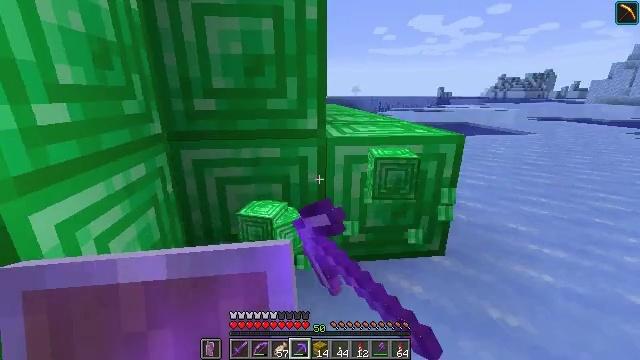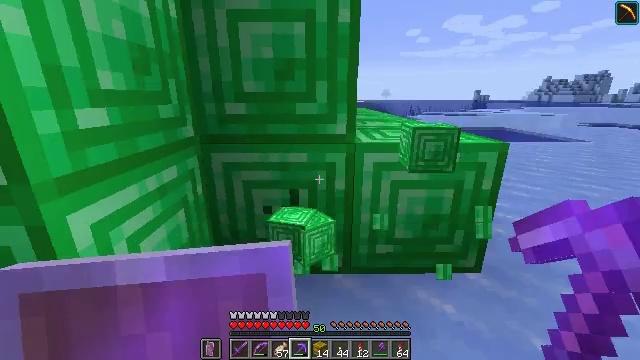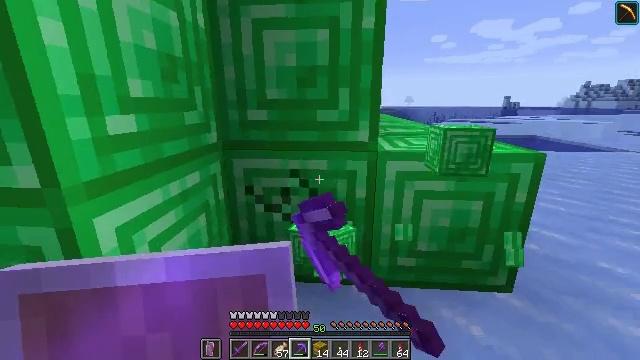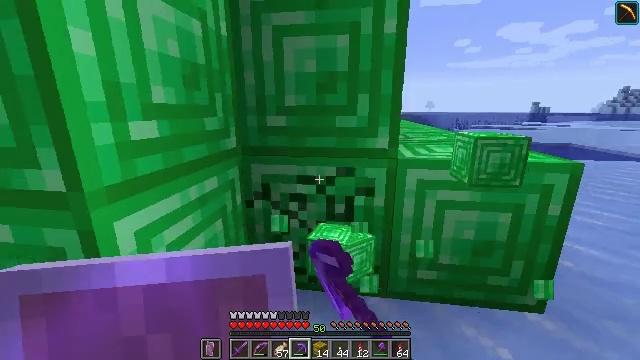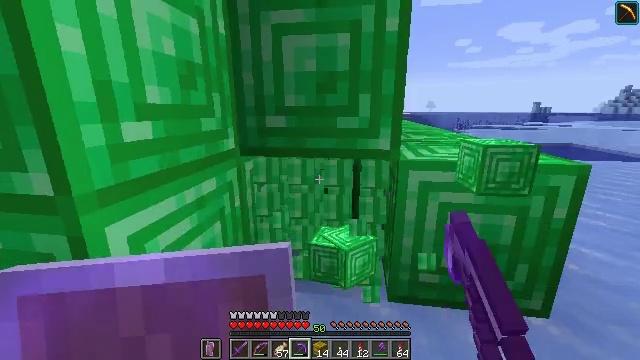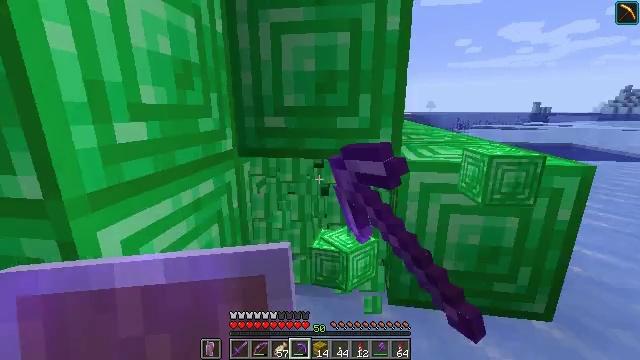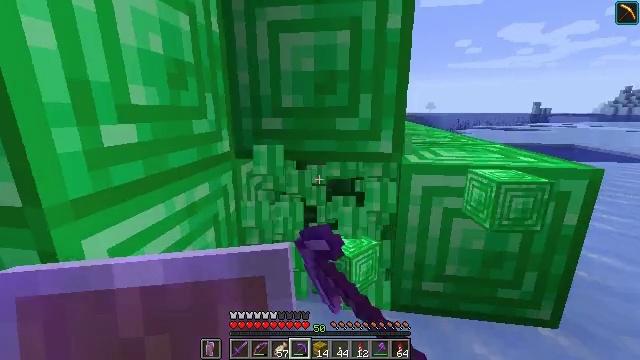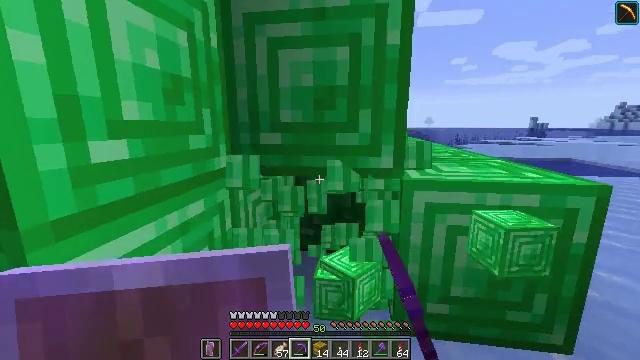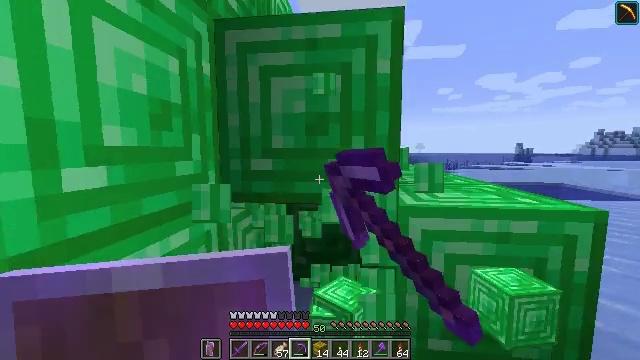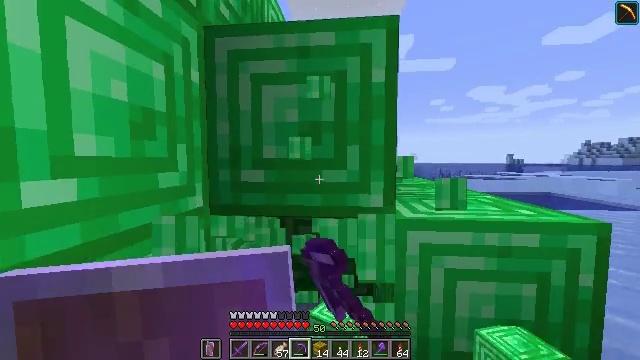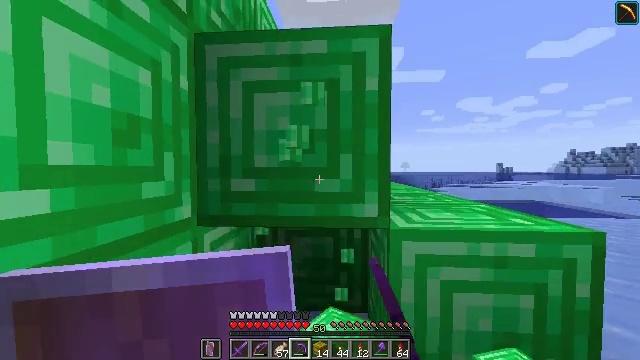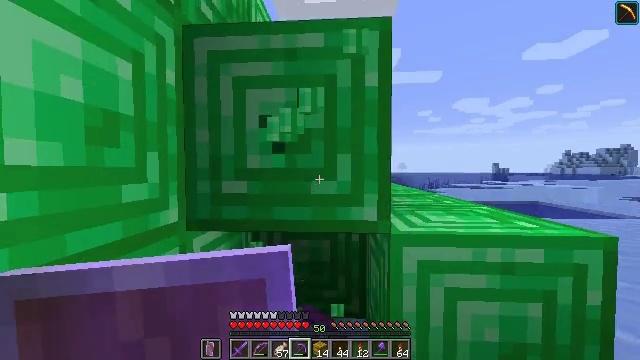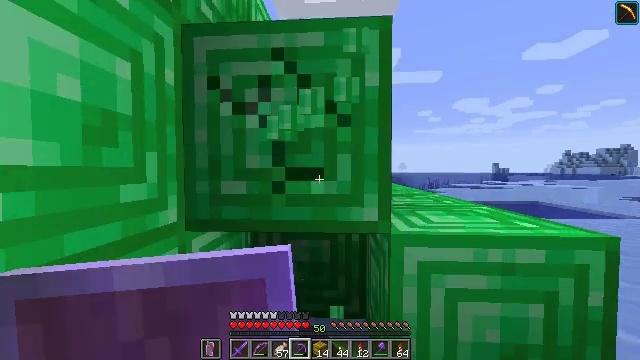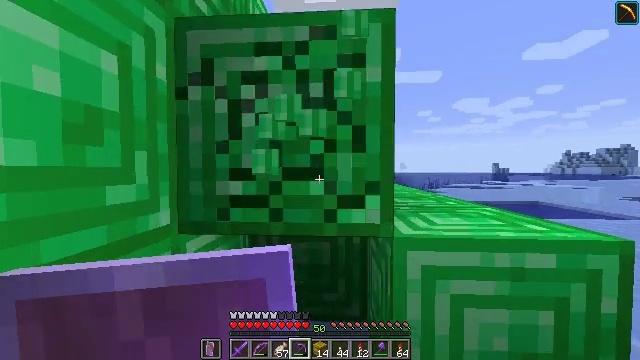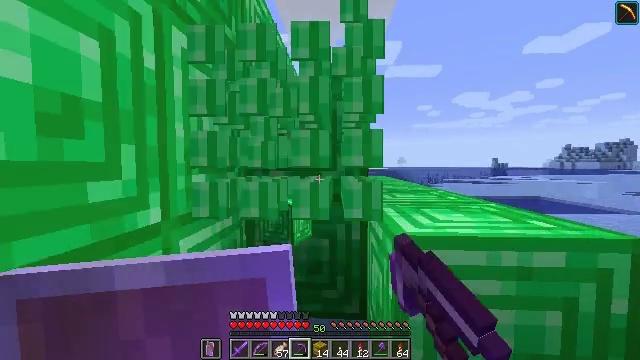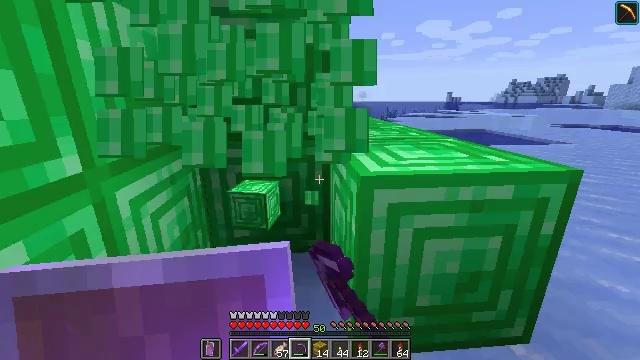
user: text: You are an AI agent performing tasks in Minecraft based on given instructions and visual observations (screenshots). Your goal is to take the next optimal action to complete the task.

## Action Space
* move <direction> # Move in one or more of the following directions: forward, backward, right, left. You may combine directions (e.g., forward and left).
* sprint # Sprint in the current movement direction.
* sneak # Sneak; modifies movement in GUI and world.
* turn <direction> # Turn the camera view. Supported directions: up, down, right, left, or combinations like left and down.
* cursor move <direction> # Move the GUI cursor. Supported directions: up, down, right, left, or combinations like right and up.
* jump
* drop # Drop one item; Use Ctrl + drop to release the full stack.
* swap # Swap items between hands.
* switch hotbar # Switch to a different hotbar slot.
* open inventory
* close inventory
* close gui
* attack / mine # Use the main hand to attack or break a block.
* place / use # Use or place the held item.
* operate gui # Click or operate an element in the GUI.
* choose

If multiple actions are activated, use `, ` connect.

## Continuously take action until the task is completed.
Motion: motion action
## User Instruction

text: Attack the emerald block with a tool.
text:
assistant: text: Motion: move forward, sneak, turn left, attack / mine
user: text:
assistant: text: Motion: move forward, sneak, turn left and up, attack / mine
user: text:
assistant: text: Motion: move forward, sneak, turn left and up, attack / mine
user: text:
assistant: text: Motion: move forward, sneak, attack / mine
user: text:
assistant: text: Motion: move forward, sneak, attack / mine
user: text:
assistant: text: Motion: move forward, sneak, attack / mine
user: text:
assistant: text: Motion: move forward, sneak, turn up, attack / mine
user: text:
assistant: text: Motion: move forward, sneak, turn right and up, attack / mine
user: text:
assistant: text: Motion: move forward, sneak, turn right and up, attack / mine
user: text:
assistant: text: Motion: move forward, sneak, turn right and up, attack / mine
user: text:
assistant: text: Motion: move forward, sneak, attack / mine
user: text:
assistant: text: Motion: move forward, sneak, attack / mine
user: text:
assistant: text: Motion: move forward, sneak, attack / mine
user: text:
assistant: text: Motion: move forward, sneak, turn down, attack / mine
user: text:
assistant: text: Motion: move forward, sneak, turn right and down, attack / mine
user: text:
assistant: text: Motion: move forward, sneak, turn right and down, attack / mine
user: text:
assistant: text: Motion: move forward, sneak, turn right, attack / mine
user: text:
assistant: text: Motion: move forward, sneak, turn right and up, attack / mine
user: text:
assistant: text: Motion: move forward, sneak, turn right, attack / mine
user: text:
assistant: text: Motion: move forward, sneak, attack / mine
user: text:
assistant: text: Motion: move forward, sneak, attack / mine
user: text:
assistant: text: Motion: move forward, sneak, turn left, attack / mine
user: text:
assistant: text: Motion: move forward, sneak, turn left, attack / mine
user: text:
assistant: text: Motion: move forward, sneak, turn left, attack / mine
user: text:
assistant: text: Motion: move forward, sneak, turn left, attack / mine
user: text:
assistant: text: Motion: move forward, sneak, turn left and up, attack / mine
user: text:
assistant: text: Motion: move forward, sneak, turn left, attack / mine
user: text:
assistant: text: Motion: move forward, sneak, attack / mine
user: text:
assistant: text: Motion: move forward, sneak, attack / mine
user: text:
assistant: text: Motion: move forward, sneak, attack / mine